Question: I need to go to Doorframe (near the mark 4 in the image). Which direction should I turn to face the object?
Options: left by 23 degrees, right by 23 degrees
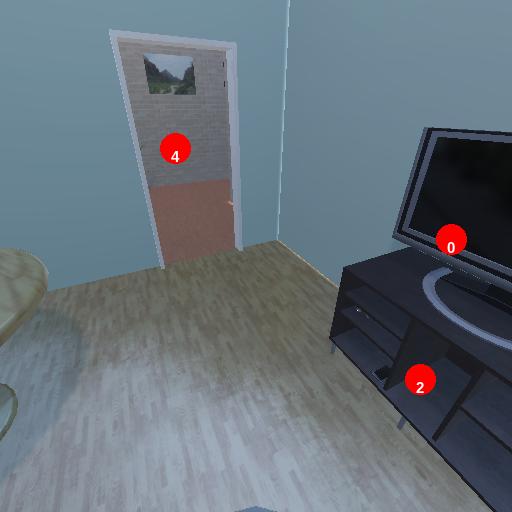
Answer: left by 23 degrees